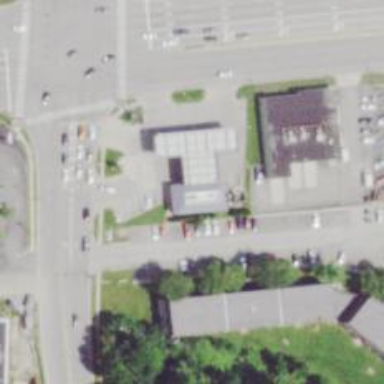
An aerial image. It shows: Convenience shop.